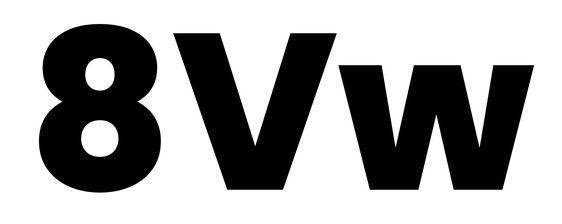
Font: Poppins-ExtraBold